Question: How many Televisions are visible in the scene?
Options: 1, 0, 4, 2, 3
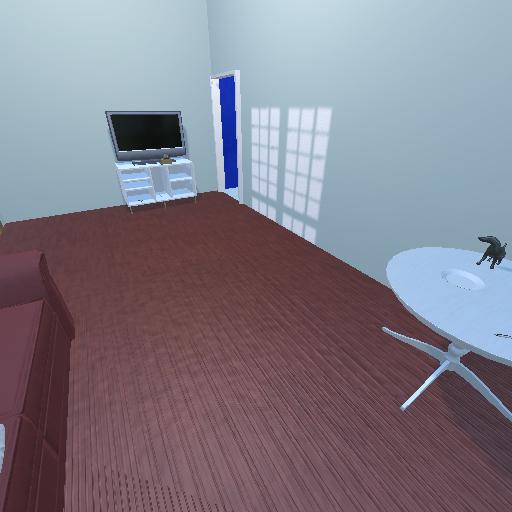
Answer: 1